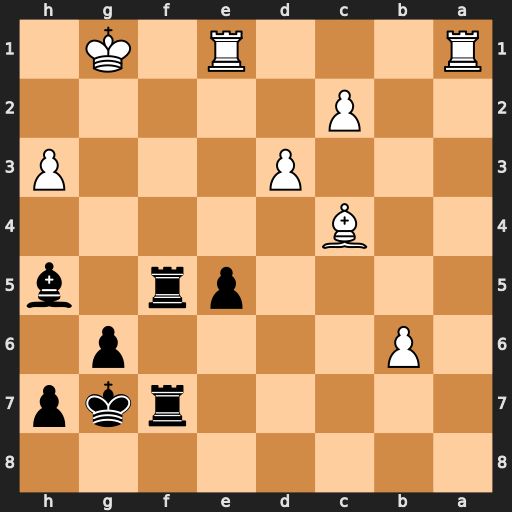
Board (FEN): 8/5rkp/1P4p1/4pr1b/2B5/3P3P/2P5/R3R1K1
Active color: b
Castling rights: -
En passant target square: -
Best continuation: Rg5+ Kh1 Bf3+ Kh2 Rg2+